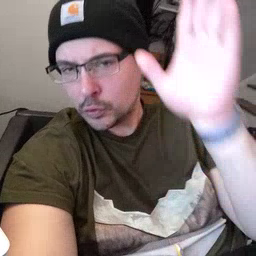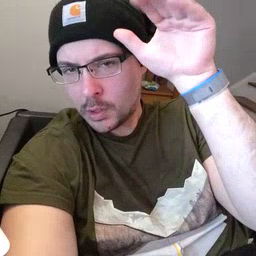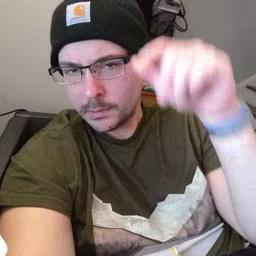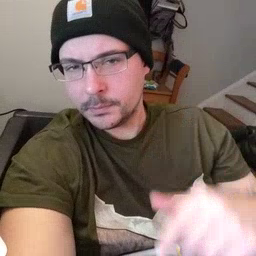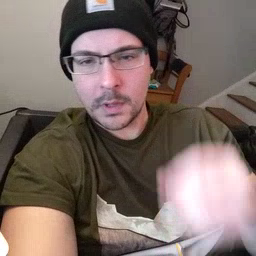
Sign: donkey